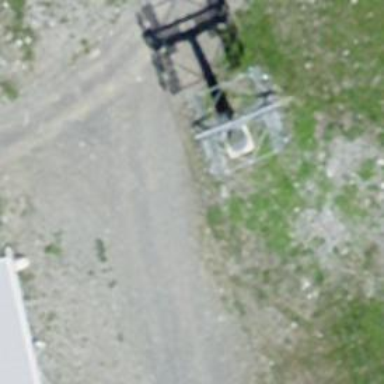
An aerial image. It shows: Chair lift.